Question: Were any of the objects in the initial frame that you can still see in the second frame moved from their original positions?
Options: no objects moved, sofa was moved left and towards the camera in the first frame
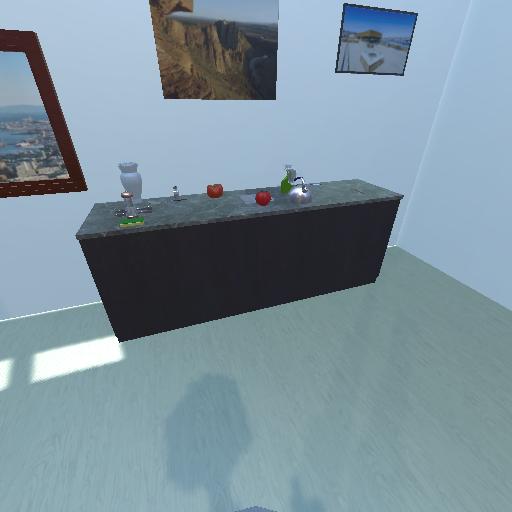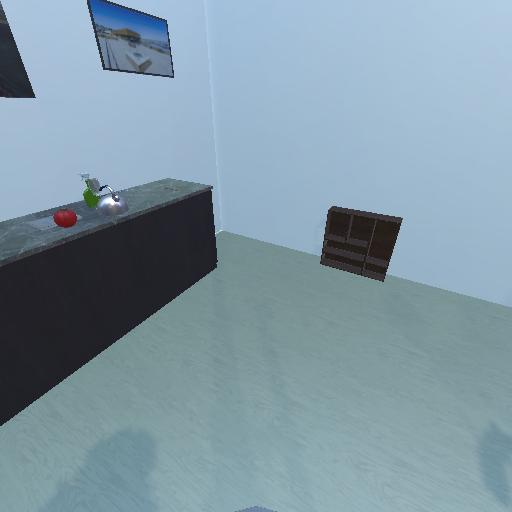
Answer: no objects moved